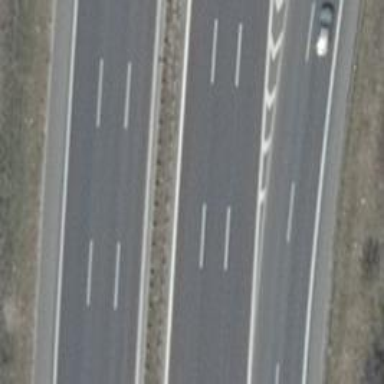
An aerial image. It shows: Motorway junction.